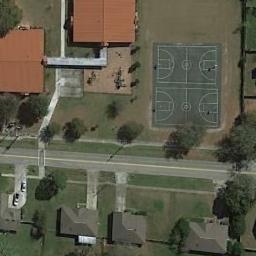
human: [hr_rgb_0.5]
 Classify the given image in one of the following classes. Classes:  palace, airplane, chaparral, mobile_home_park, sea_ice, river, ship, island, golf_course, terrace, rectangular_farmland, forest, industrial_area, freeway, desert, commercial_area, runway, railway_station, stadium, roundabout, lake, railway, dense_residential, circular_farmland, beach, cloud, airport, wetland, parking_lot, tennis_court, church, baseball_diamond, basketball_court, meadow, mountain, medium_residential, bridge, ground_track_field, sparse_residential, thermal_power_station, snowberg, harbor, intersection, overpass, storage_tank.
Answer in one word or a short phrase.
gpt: basketball_court